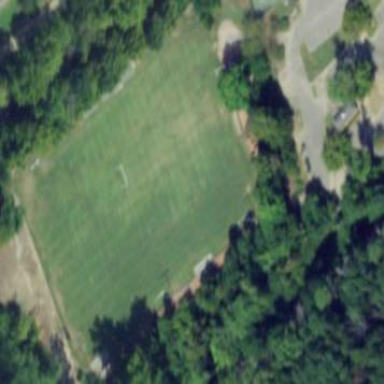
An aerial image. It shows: Soccer pitch for outdoor sports and leisure activities.